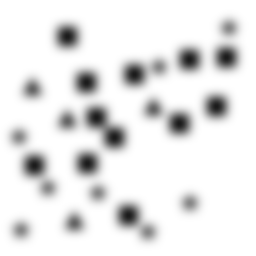
Squares: 12
Triangles: 4
Stars: 8
Total shapes: 24